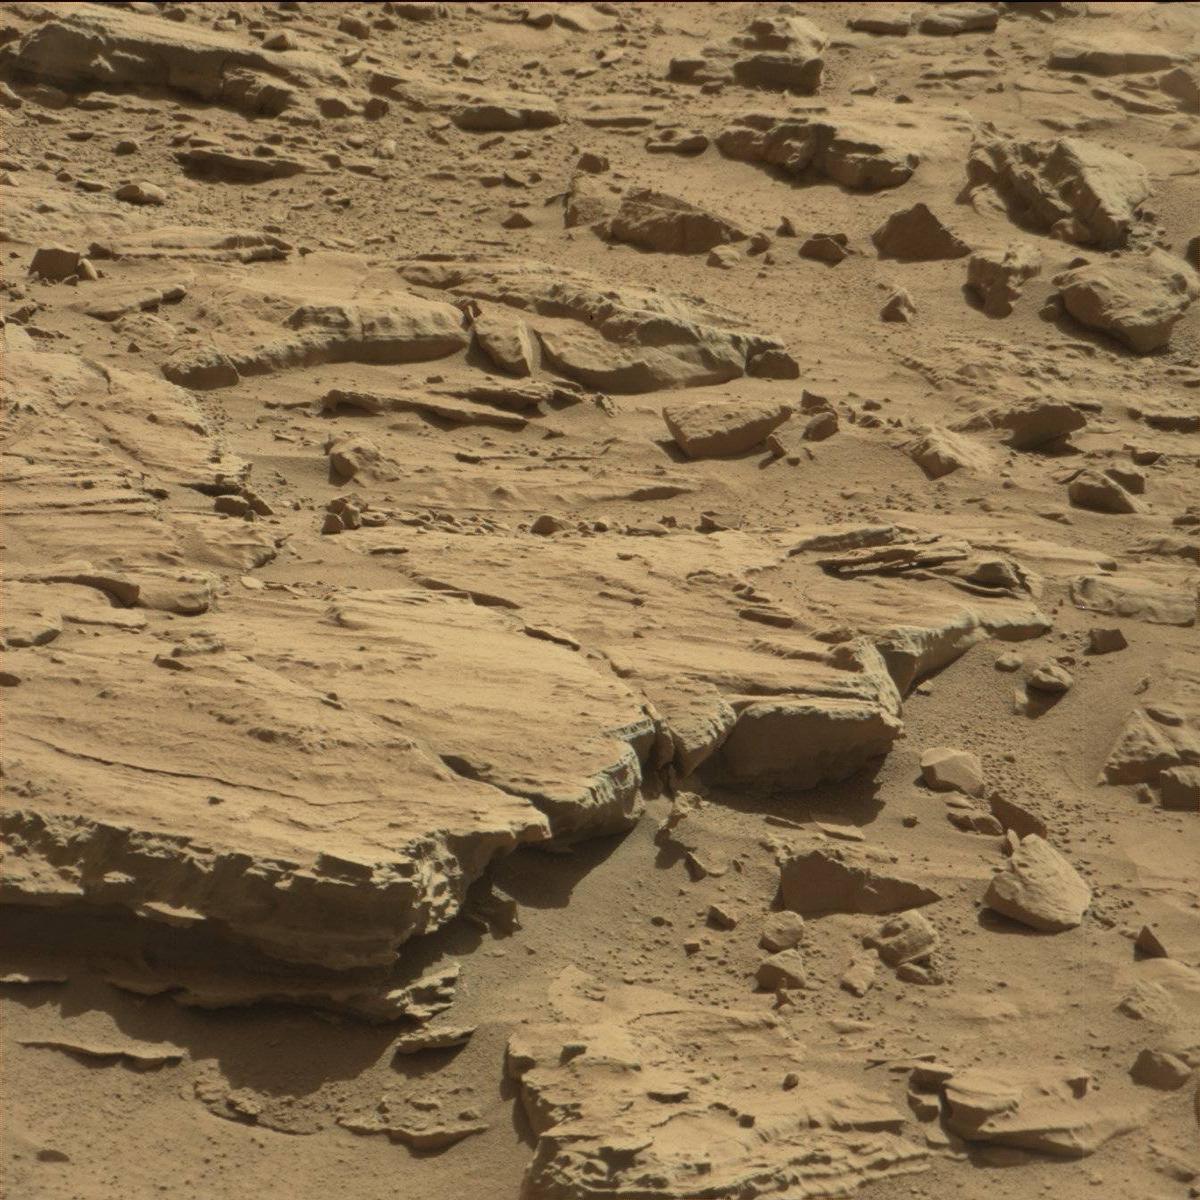
Terrain classes present: Bedrock, Sand / Soil